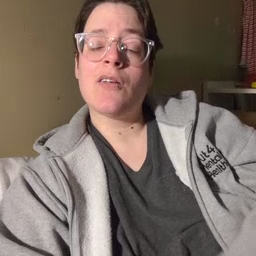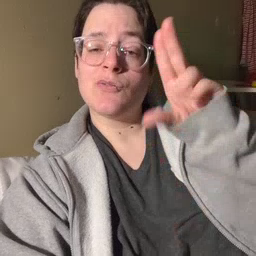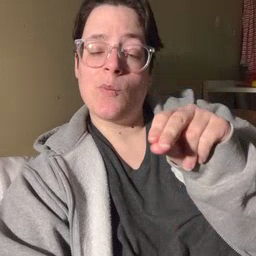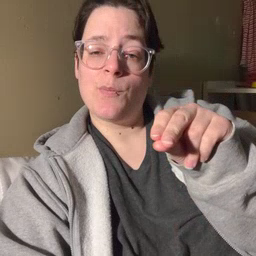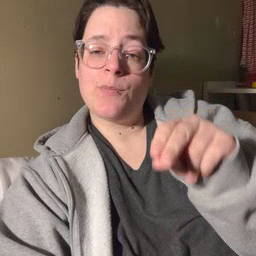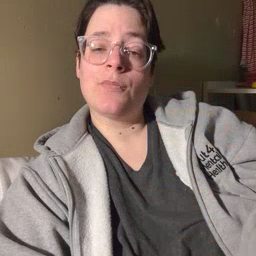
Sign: no